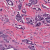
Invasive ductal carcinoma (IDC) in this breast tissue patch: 1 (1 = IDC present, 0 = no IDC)